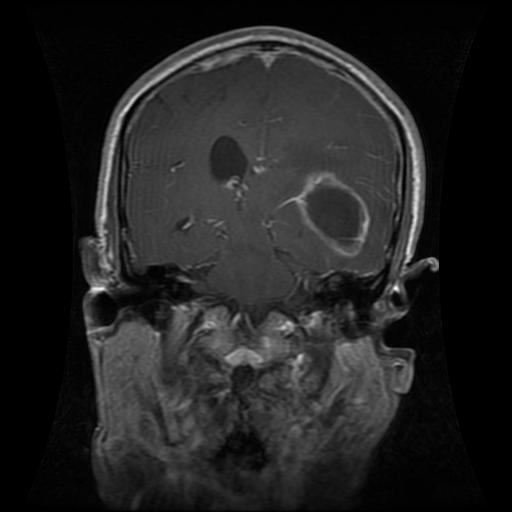
Label: glioma